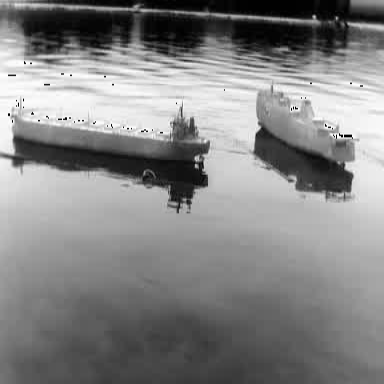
There is a liner in the infrared image.